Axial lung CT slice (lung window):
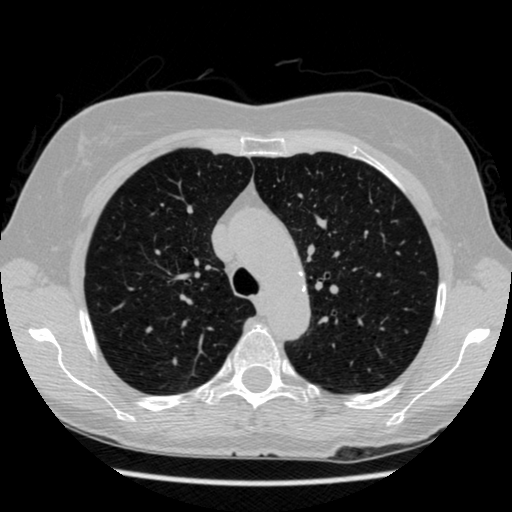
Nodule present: no